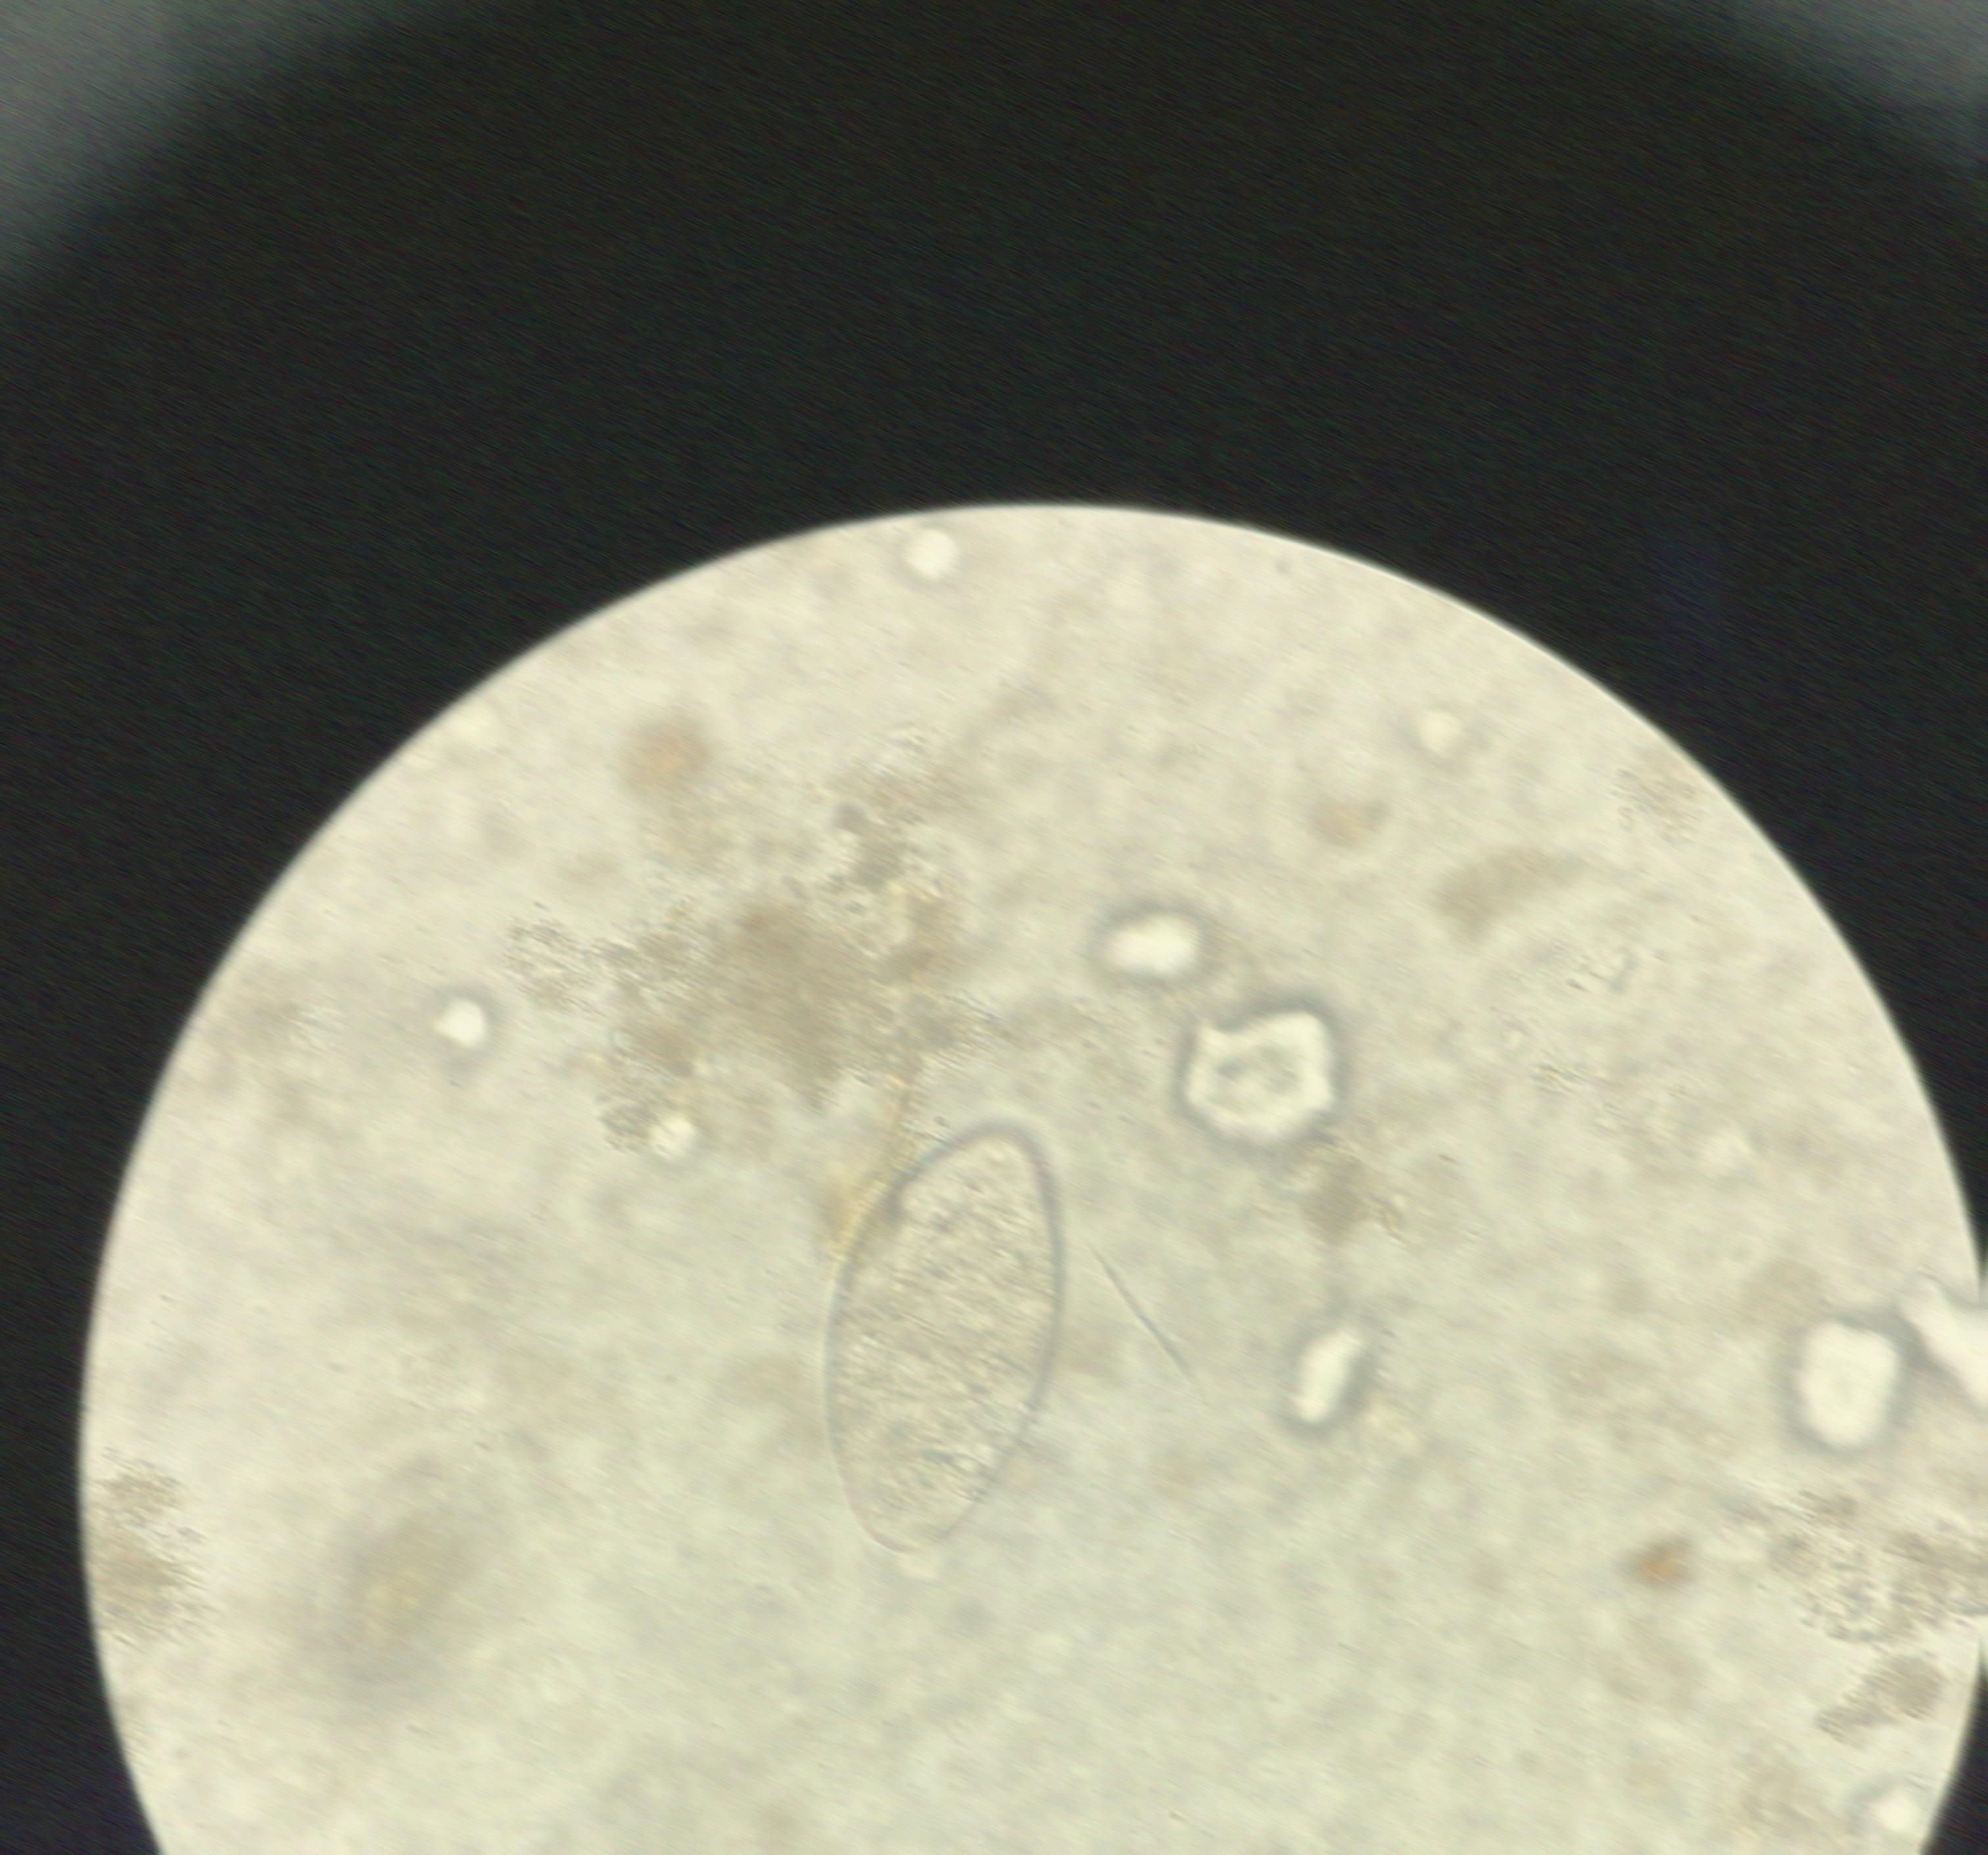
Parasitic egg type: Fasciolopsis buski